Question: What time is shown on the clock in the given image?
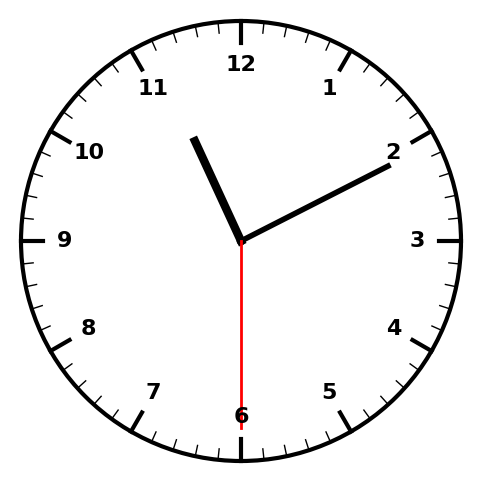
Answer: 11:10:30